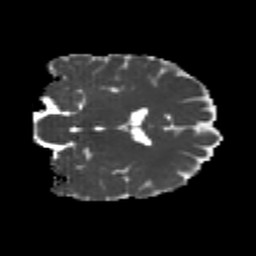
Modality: MD
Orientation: coronal
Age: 25
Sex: female
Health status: healthy
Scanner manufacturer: philips
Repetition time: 7.389 s
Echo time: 0.08599 s